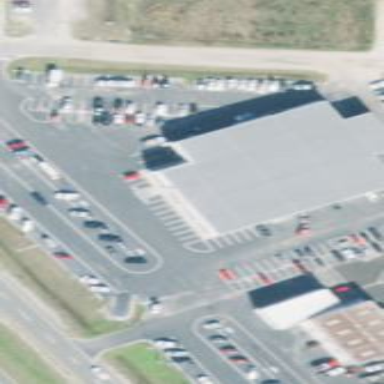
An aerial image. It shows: Building housing car shop.